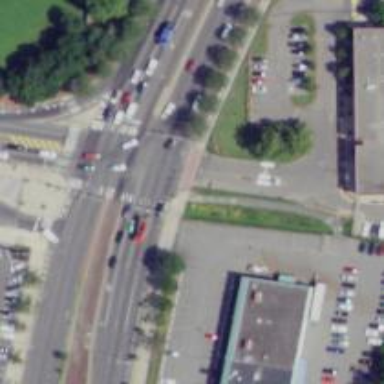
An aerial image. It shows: Marked crossing on cycleway road.